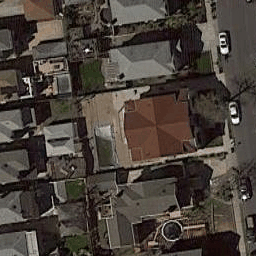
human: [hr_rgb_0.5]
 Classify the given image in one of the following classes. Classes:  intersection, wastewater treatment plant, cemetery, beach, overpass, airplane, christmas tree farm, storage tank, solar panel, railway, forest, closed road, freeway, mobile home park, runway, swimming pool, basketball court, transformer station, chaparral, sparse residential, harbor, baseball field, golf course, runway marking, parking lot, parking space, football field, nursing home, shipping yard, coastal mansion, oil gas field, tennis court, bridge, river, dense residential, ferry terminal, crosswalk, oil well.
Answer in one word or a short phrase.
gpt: dense residential